Aerial crown-view tile of a tropical tree (Barro Colorado Island, Panama), acquired 20240918:
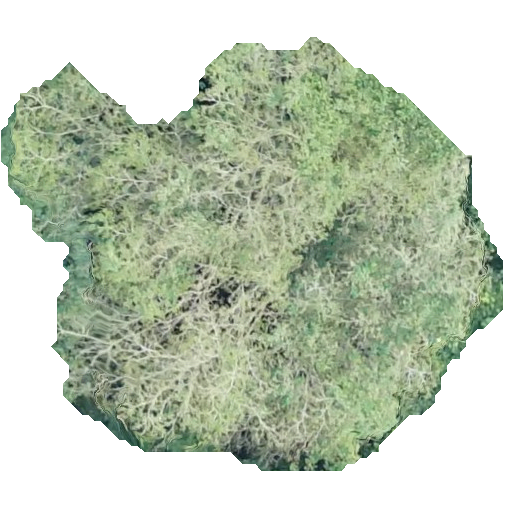
Species: Tachigali panamensis
GBIF accepted scientific name: Tachigali panamensis
Crown area: 240.288 m²